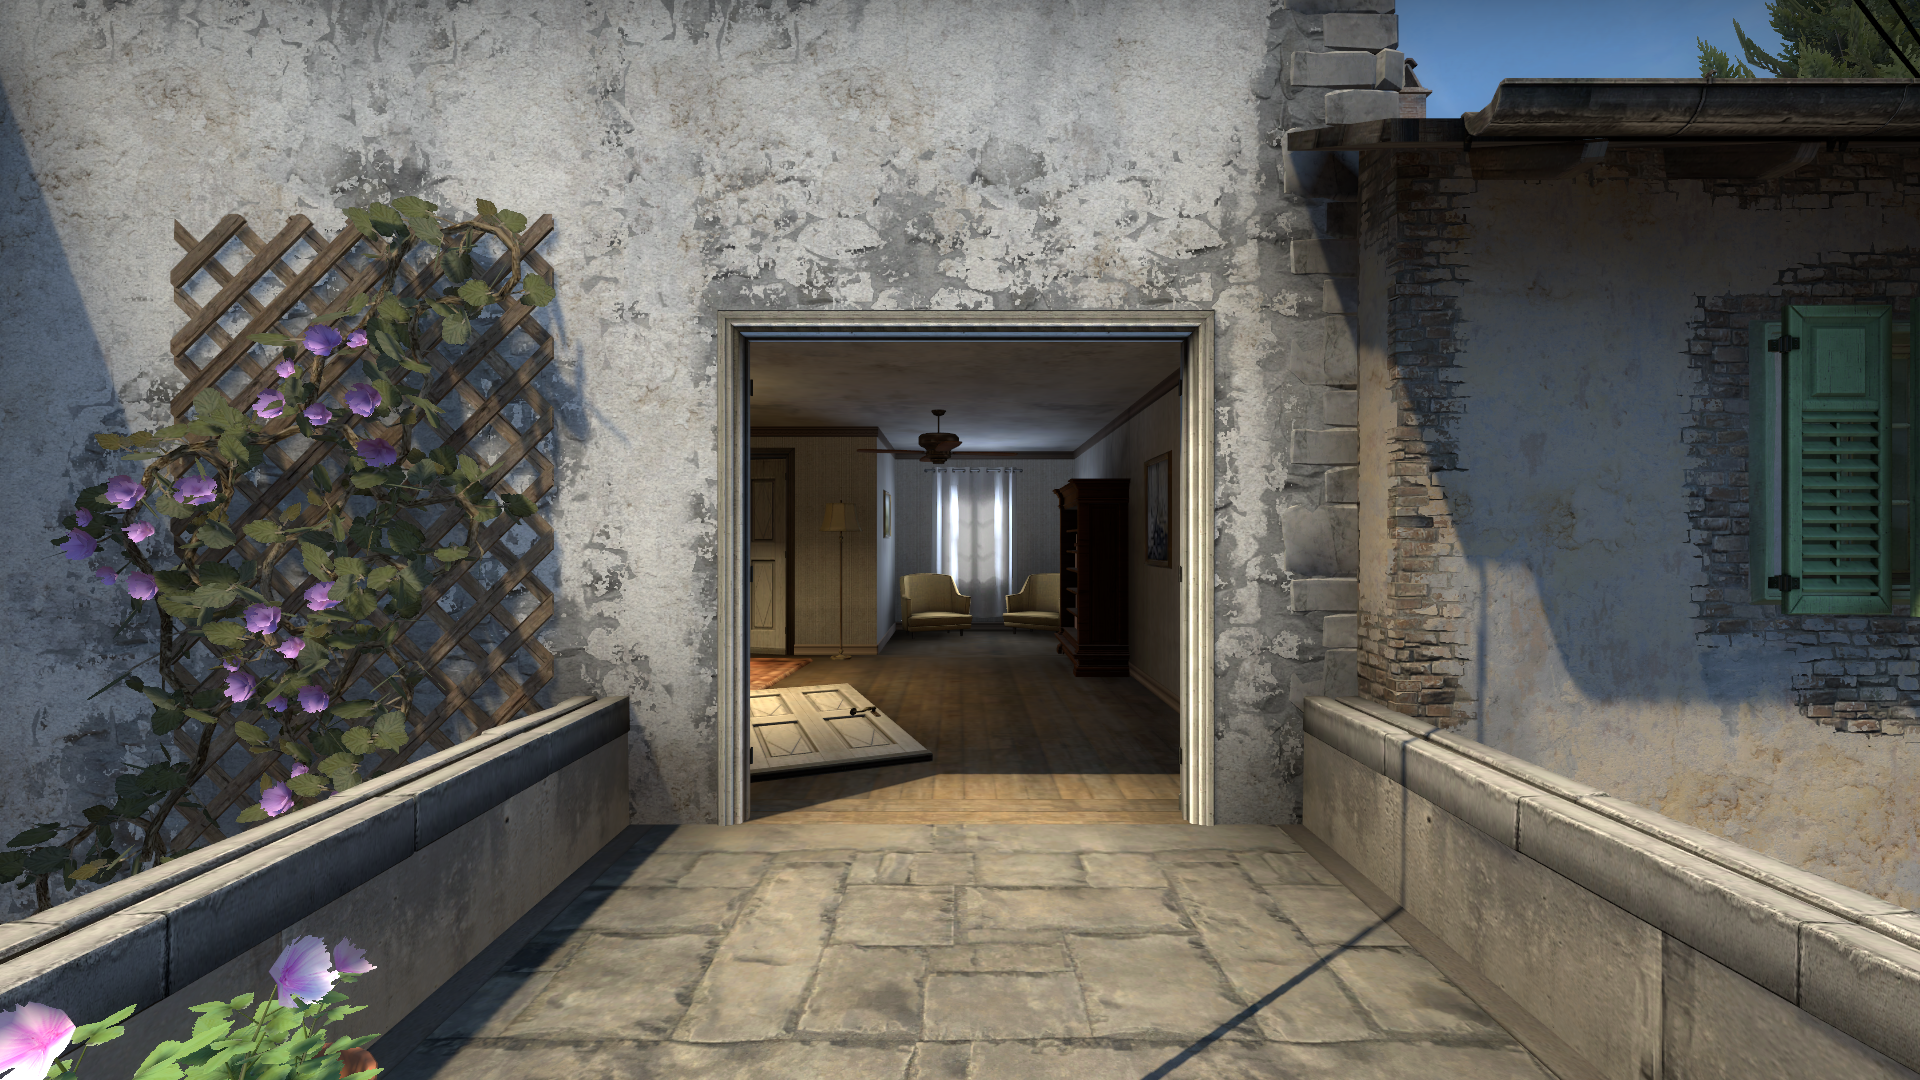
Map: de_inferno